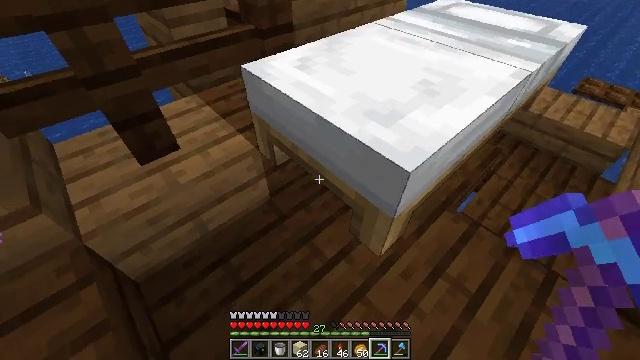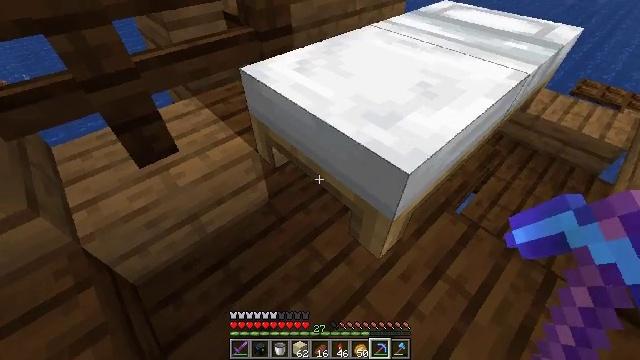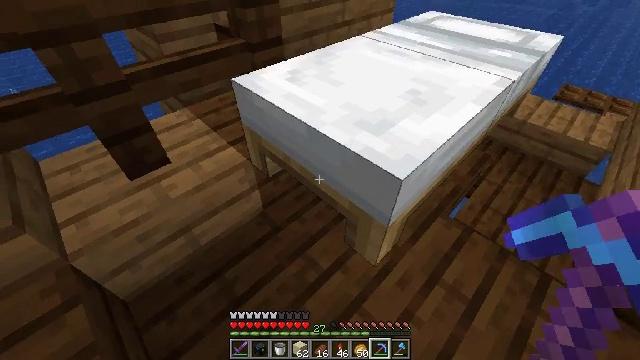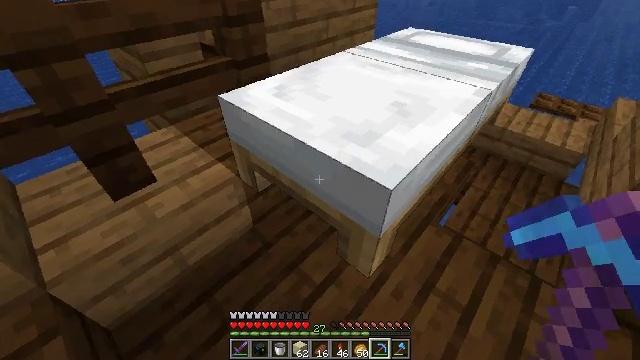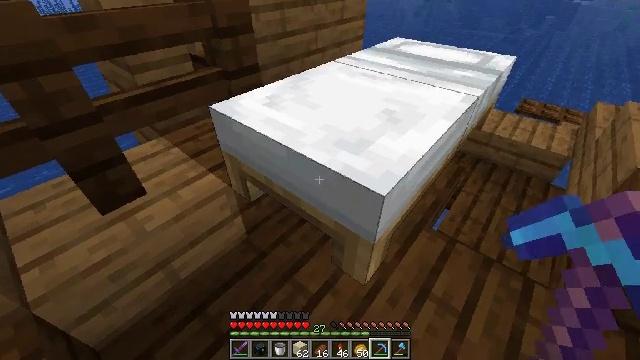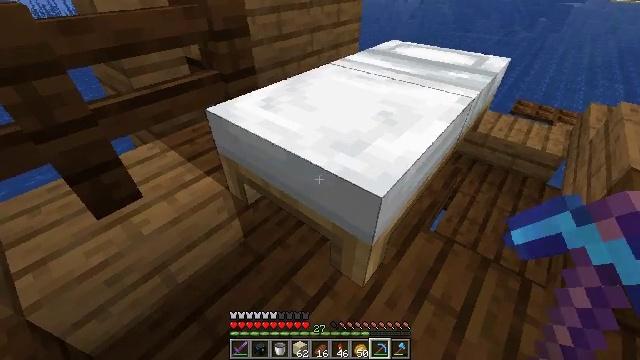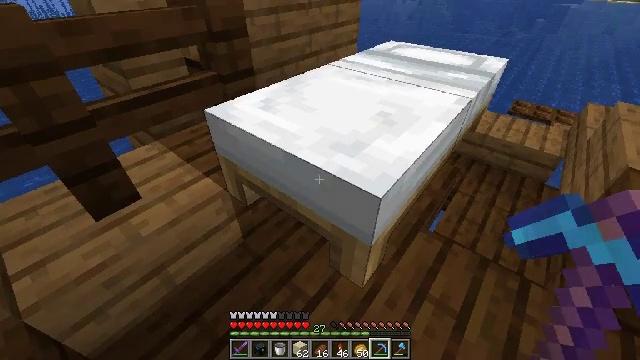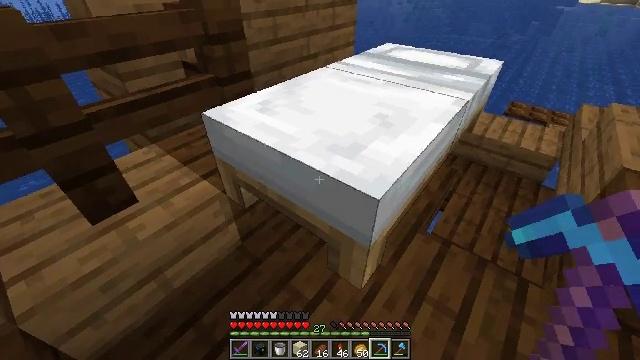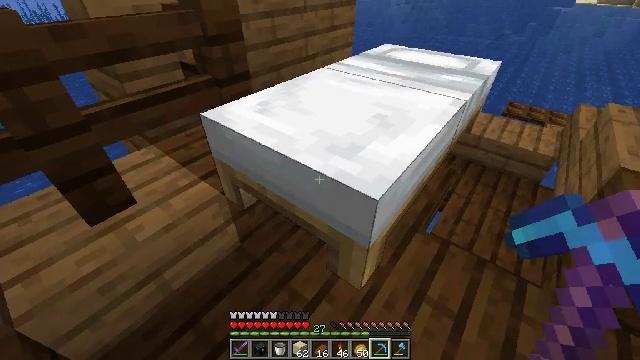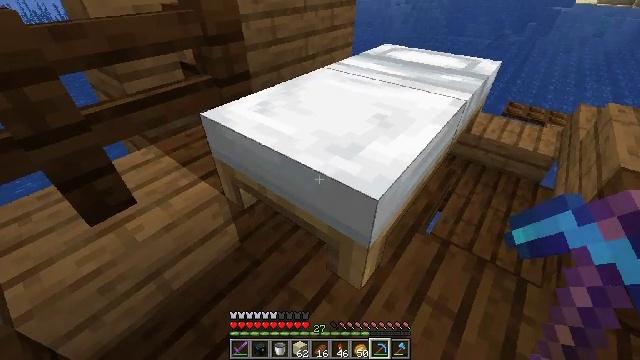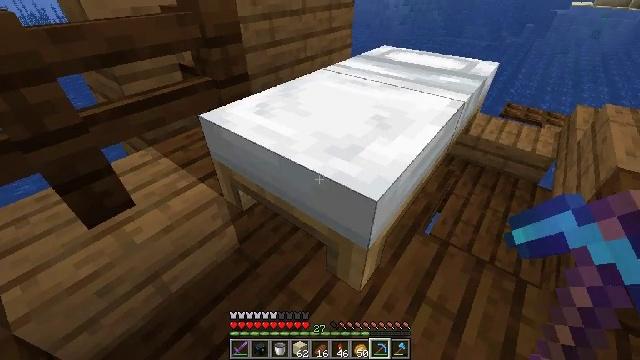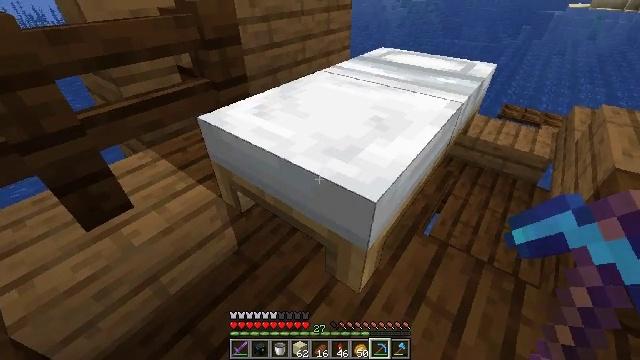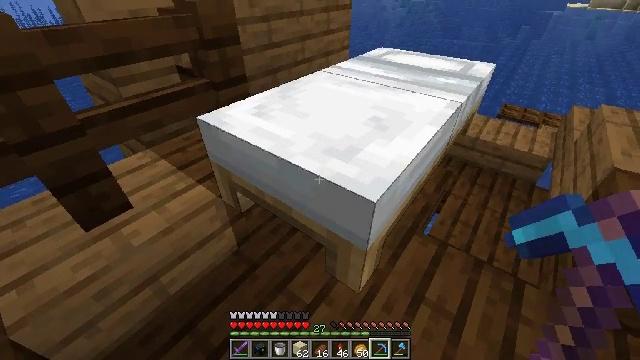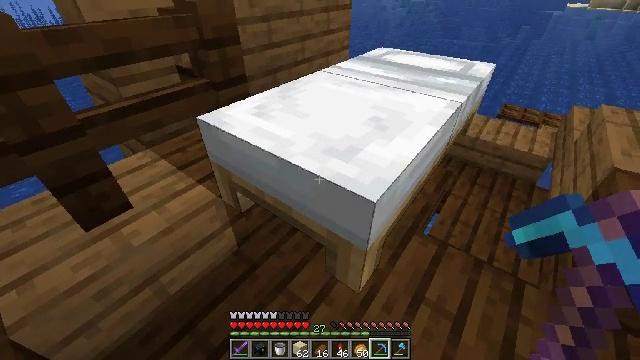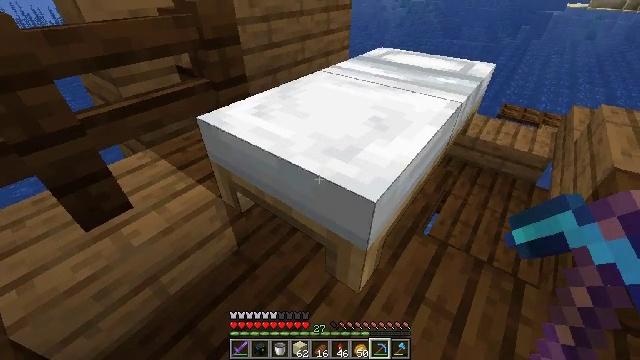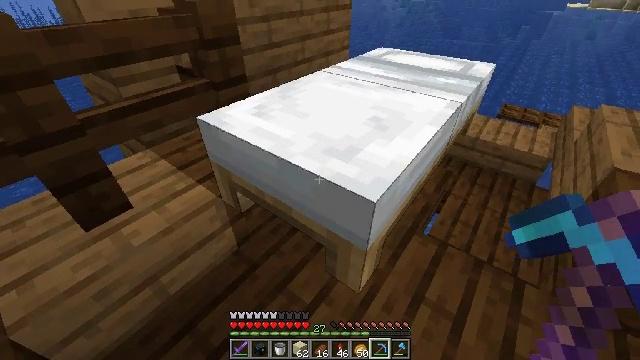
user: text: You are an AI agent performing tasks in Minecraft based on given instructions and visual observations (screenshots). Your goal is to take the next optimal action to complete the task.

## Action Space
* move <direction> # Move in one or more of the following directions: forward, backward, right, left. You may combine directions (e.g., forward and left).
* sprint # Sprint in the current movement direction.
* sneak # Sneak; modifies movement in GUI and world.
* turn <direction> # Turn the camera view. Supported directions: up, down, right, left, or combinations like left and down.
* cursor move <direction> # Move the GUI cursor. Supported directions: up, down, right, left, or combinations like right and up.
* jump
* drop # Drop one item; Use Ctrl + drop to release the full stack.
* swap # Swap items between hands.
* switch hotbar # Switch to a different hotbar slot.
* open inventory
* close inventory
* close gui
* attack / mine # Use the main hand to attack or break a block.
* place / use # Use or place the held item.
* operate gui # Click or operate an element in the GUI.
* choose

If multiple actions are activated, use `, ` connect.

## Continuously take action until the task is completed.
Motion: motion action
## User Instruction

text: Remove the white bed from its place.
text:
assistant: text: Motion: no_op
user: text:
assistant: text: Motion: turn right and up
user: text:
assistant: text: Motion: turn right and up
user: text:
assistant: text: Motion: turn right and up
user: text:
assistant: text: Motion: no_op
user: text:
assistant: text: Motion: no_op
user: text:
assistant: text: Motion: no_op
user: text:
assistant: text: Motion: no_op
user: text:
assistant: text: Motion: no_op
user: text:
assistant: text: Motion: no_op
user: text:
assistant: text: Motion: no_op
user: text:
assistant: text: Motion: no_op
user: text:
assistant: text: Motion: no_op
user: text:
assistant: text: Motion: no_op
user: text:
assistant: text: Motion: no_op
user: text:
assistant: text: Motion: no_op
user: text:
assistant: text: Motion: no_op
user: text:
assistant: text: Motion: turn right
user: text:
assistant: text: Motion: no_op
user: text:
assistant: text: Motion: turn right
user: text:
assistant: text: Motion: no_op
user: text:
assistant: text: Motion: no_op
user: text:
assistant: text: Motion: no_op
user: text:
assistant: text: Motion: no_op
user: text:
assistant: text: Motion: no_op
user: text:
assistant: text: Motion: no_op
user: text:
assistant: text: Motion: no_op
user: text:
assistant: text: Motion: no_op
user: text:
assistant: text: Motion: no_op
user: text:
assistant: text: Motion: turn right and up